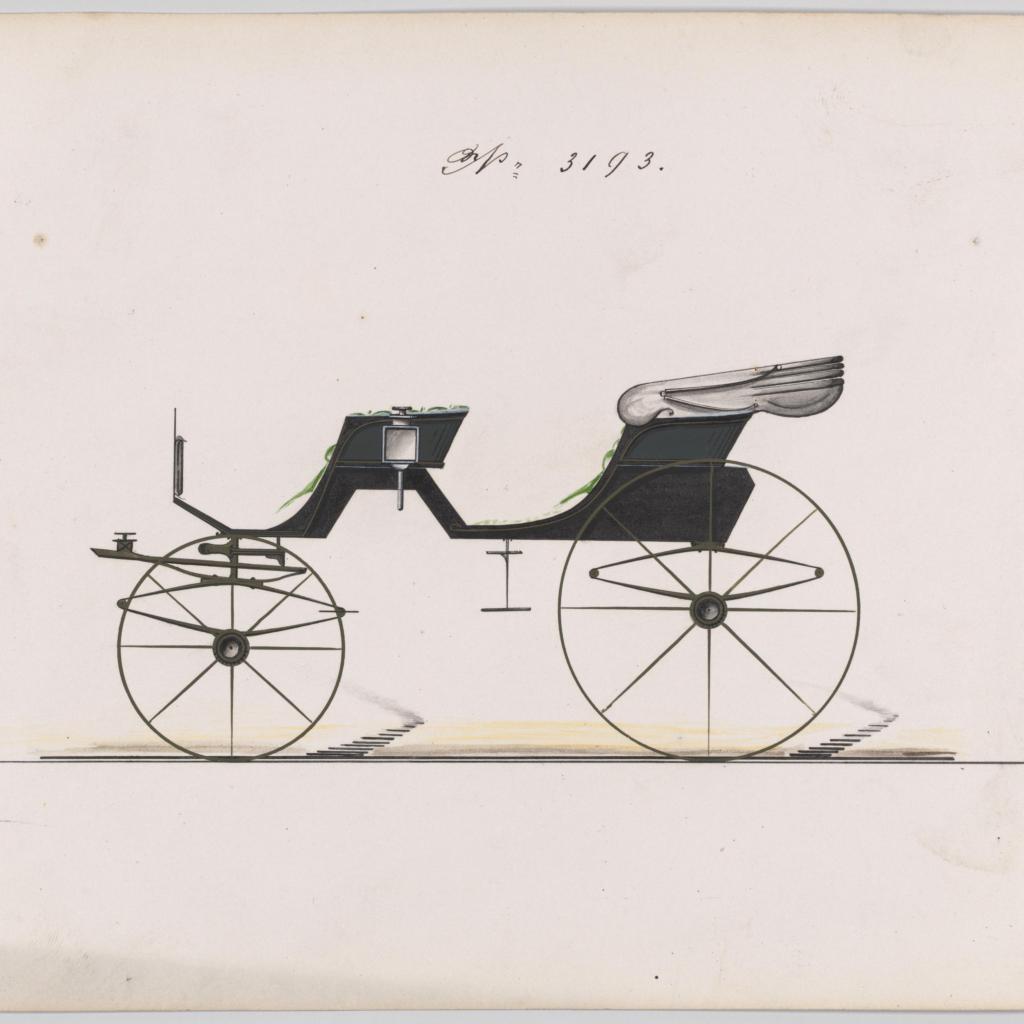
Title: Design for Cabriolet Phaeton, no. 3193
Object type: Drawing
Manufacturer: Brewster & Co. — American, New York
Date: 1876
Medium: Watercolor and ink
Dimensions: sheet: 6 3/4 x 9 9/16 in. (17.1 x 24.3 cm)
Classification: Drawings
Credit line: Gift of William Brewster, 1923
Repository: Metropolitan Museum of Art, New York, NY